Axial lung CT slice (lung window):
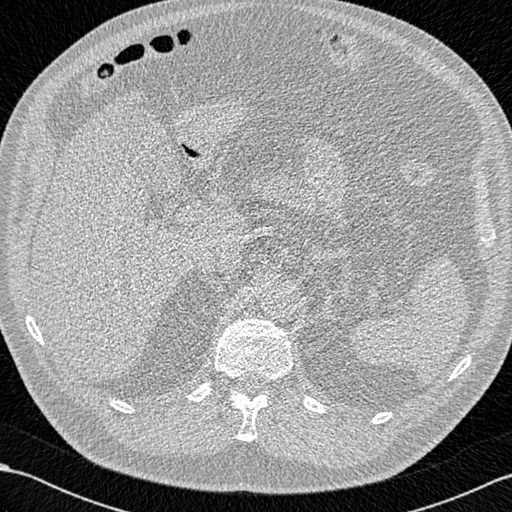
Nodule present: no